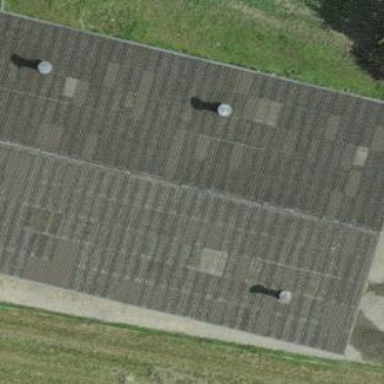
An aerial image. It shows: Barn.